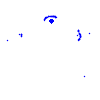
Particle: kaon